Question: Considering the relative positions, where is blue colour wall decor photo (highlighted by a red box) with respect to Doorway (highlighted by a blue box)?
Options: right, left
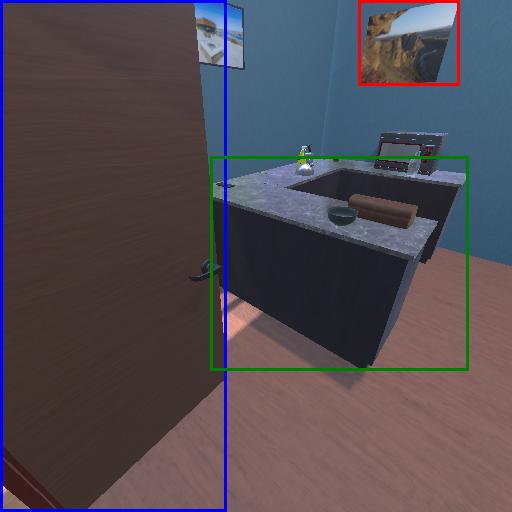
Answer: right